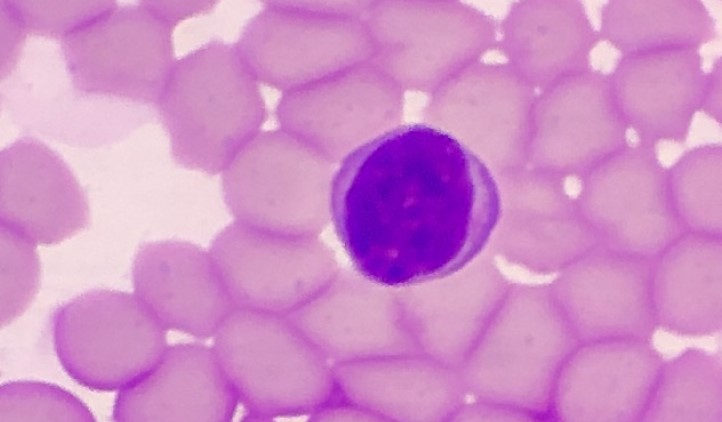
White blood cell type: Lymphocyte